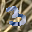
Label: 3